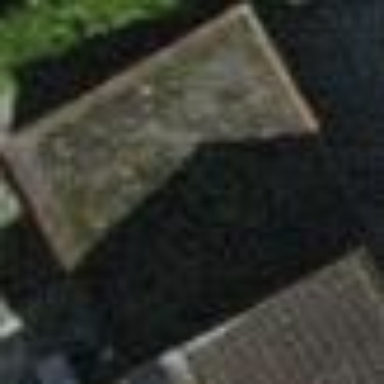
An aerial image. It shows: Garage building.